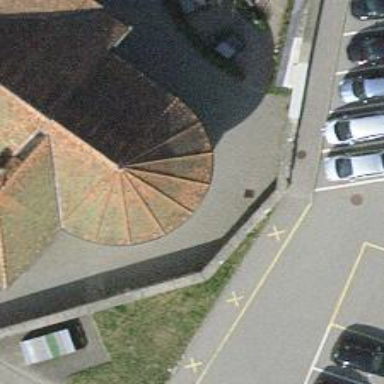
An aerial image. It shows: View of roof edge.